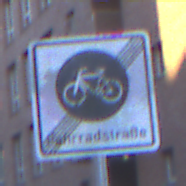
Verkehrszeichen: EndeFahrradstrasse
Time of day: SunriseSunset
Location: Outdoor (Urban)
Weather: Clear
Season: NotSpecified
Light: Natural